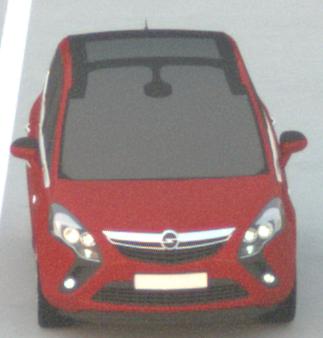
Make: Opel
Model: Zafira Tourer 1.8
Detailed model: Zafira (C) Tourer
Model produced from: 2012/01
Model produced until: 2015/06
Doors: 5
Color: red
Road condition: dry road
Daytime: sunrise or sunset
Contrast: medium contrast